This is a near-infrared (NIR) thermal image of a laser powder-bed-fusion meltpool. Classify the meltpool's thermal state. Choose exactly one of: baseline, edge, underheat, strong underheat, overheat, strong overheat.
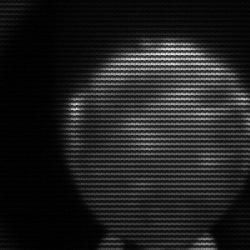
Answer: edge